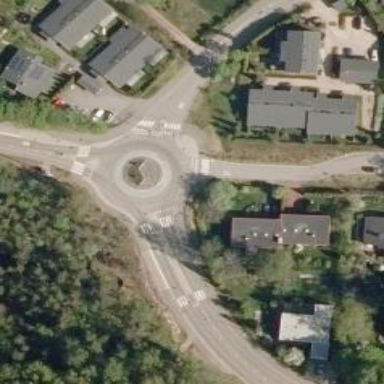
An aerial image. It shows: Tertiary road with asphalt surface leading to roundabout junction.